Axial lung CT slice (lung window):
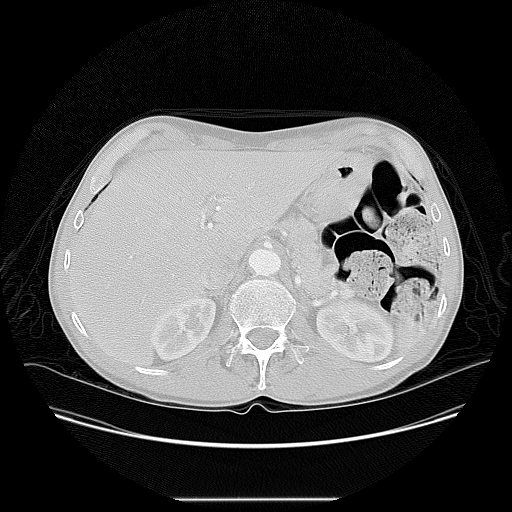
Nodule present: no